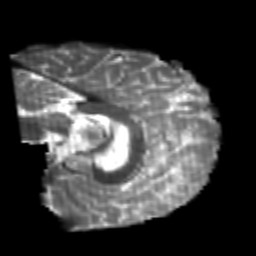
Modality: T2w
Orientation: sagittal
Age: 21
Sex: male
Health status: healthy
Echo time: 0.074 s